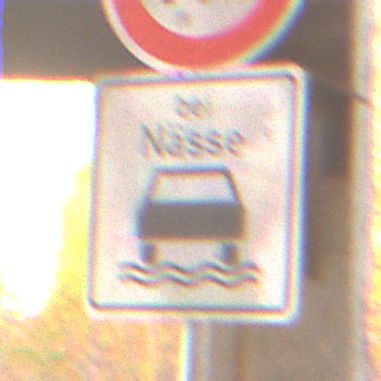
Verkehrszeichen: BeiNaesse
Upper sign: Geschwindigkeit110
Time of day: SunriseSunset
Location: Roofed (Suburban)
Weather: Clear
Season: NotSpecified
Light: Natural